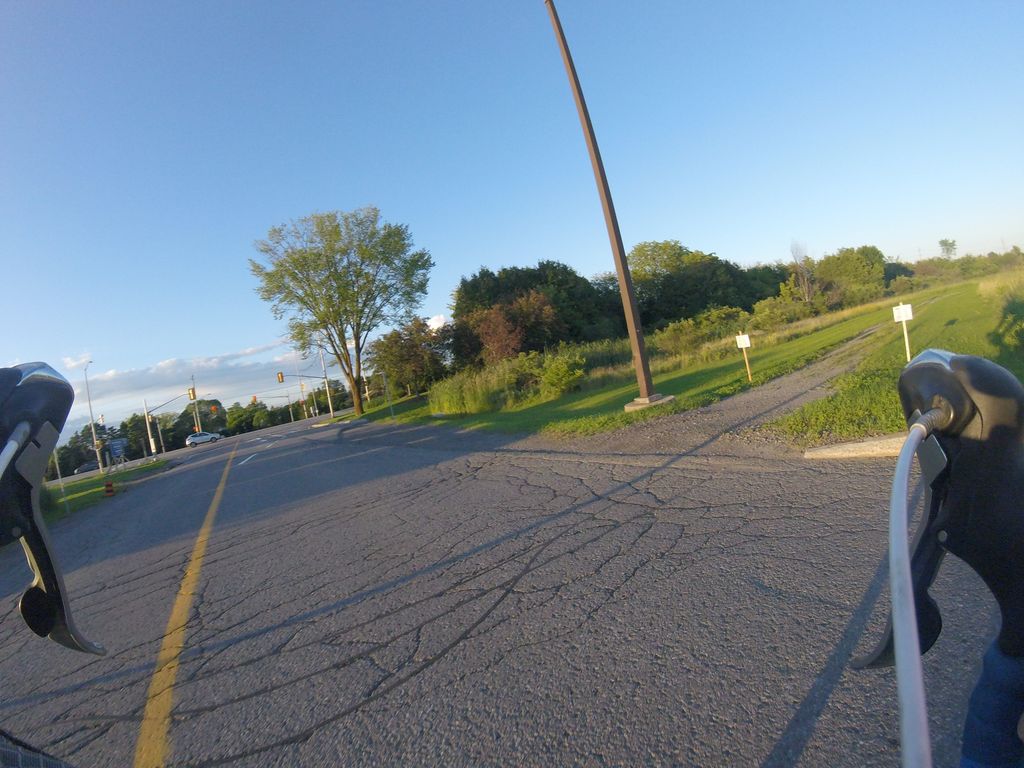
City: ottawa-gatineau